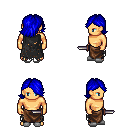
a pixel art fantasy rpg character, male body template, human, tanned skin, black tattered cape, robe skirt, blue swoop hairstyle, white slippers, dagger, four views (front, back, left, right), 2x2 character sprite sheet, small pixel art, hard edges, no anti-aliasing